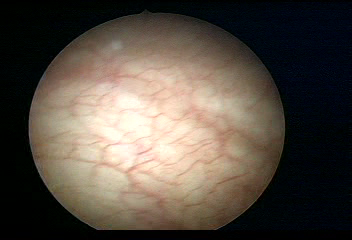
Modality: WLC
Class: Normal mucosa
Bladder cancer association: No